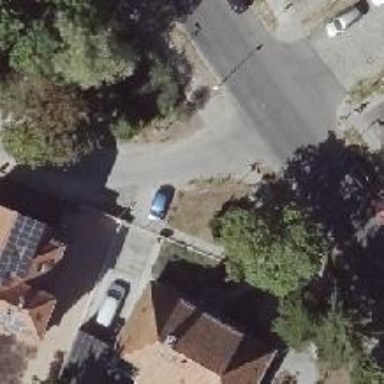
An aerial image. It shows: Road with "give way" sign.